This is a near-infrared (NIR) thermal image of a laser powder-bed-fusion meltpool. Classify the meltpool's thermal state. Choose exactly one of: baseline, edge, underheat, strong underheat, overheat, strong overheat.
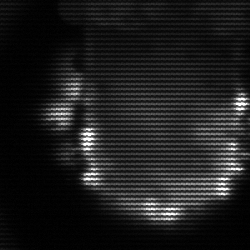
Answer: baseline